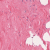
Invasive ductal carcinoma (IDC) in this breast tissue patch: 0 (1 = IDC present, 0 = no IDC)